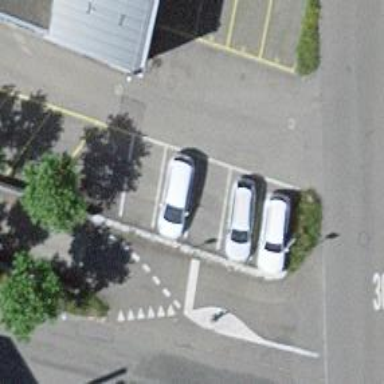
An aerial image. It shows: Car-sharing service available at this location.